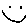
Label: smiley face